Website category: university
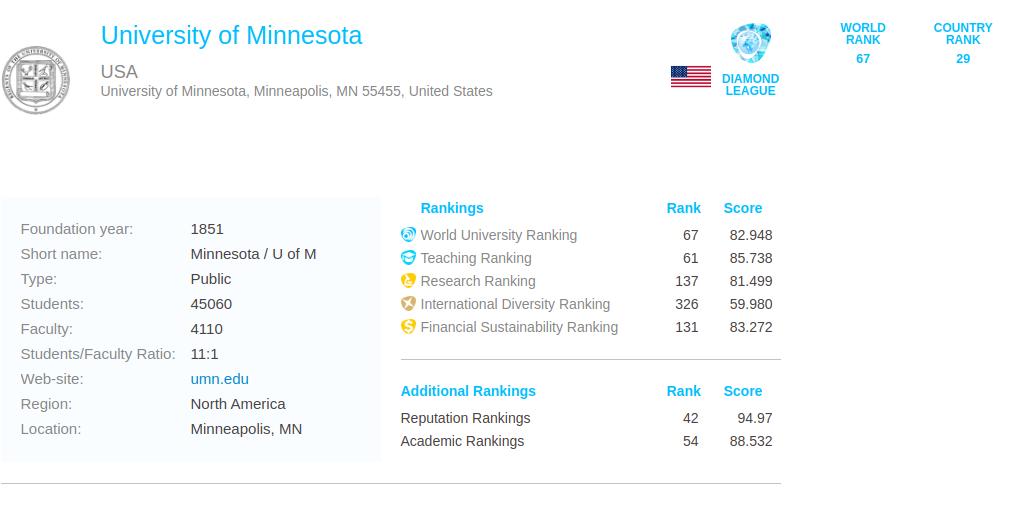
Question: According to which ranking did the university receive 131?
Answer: Financial Sustainability Ranking

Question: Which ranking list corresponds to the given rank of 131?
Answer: Financial Sustainability Ranking

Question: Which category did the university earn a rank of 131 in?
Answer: Financial Sustainability Ranking

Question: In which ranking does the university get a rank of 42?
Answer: Reputation Rankings

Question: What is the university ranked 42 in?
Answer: Reputation Rankings

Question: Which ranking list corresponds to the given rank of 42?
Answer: Reputation Rankings

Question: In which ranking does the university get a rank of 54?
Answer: Academic Rankings

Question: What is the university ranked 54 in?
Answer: Academic Rankings

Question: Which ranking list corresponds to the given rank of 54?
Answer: Academic Rankings

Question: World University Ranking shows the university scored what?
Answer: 82.948

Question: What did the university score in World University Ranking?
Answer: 82.948

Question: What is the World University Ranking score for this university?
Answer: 82.948

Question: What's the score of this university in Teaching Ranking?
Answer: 85.738

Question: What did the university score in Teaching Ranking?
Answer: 85.738

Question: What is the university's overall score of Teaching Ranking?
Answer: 85.738

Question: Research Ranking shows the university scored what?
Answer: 81.499

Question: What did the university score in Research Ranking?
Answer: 81.499

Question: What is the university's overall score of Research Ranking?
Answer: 81.499

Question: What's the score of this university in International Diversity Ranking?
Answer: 59.980

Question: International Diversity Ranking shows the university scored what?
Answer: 59.980

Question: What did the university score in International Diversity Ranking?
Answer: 59.980

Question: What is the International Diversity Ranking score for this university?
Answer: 59.980

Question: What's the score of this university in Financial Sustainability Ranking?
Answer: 83.272

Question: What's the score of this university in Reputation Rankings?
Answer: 94.97

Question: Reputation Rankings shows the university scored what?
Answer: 94.97

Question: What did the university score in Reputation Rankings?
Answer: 94.97

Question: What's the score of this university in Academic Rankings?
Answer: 88.532

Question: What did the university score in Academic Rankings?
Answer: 88.532

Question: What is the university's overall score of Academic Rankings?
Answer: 88.532

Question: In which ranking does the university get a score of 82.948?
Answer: World University Ranking

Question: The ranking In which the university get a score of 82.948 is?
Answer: World University Ranking

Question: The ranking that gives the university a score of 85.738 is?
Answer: Teaching Ranking

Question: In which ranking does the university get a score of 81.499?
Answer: Research Ranking

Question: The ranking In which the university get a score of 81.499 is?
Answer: Research Ranking

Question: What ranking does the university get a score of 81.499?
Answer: Research Ranking

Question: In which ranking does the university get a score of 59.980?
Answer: International Diversity Ranking

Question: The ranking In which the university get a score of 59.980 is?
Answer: International Diversity Ranking

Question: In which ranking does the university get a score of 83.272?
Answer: Financial Sustainability Ranking

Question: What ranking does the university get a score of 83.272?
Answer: Financial Sustainability Ranking

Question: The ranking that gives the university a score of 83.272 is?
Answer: Financial Sustainability Ranking

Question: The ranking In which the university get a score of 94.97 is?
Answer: Reputation Rankings

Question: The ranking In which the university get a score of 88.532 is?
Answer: Academic Rankings

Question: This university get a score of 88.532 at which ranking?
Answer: Academic Rankings